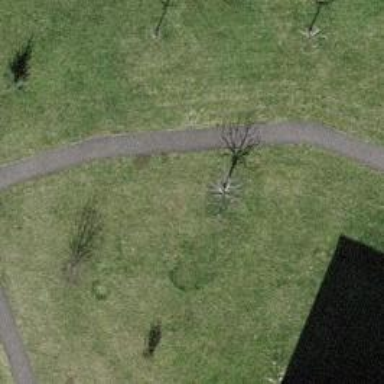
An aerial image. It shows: Beautiful tree in nature.